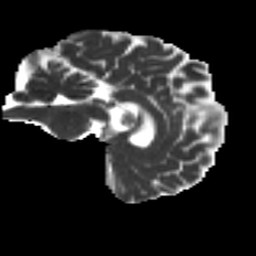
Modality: MD
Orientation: sagittal
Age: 48
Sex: male
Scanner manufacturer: ge
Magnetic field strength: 3 T
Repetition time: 7.8 s
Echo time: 0.0606 s